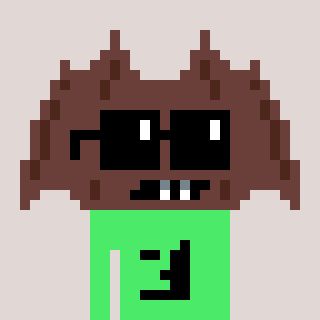
a pixel art character with square black sunglasses, a bat-shaped head and a teal-colored body on a warm background